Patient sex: M
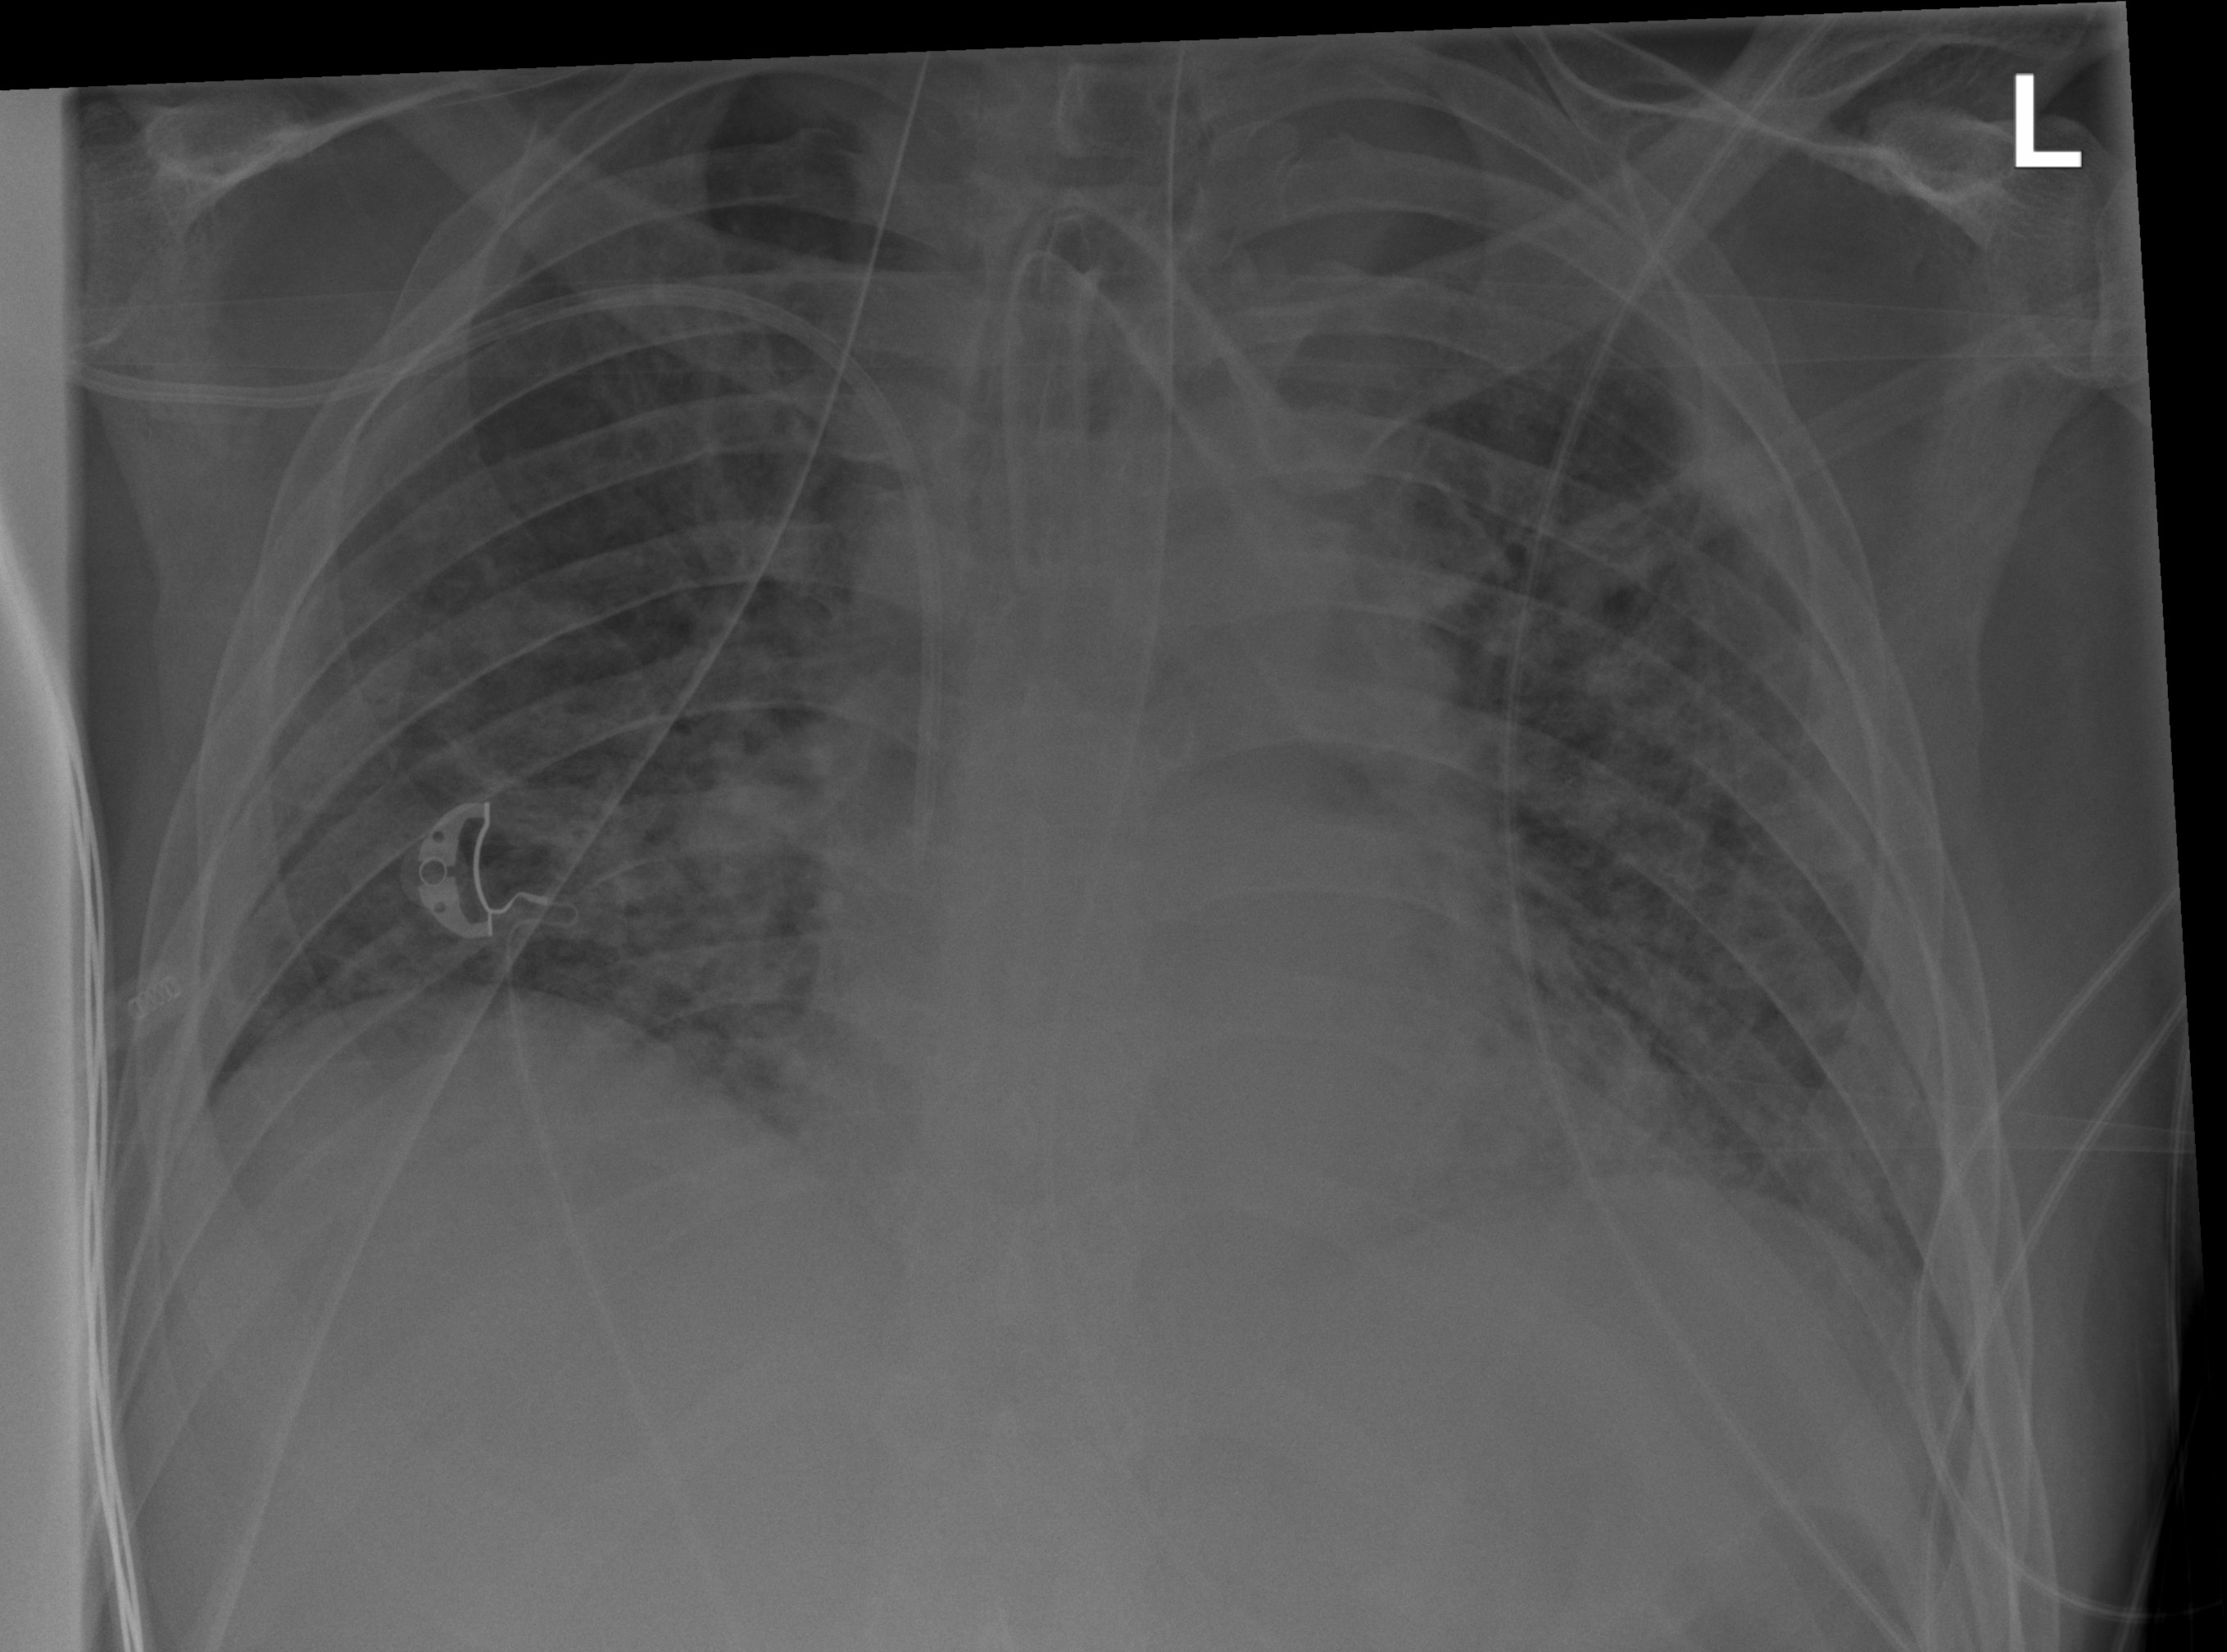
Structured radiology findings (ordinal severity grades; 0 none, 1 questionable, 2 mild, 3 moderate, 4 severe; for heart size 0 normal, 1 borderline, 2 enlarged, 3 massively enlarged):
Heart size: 1
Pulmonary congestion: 2
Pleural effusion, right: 0
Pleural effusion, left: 2
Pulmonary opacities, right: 3
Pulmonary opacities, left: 3
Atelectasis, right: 3
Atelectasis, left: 3